Question: The following shows a screenshot of the Xcode CPU Report indicating that my application (while number crunching) is maxing-out one of the CPUs:

The above shows a maximum of 400%. However the iPhone has a 2-core CPU, so I am wondering why the gauge doesn't go to 200% instead?
Furthermore, by using concurrency and splitting my number crunching across multiple threads I can max out at 400%, however my algorithm only runs twice as fast. Again, indicating that the work is divided across 2 CPU Cores.
Does anyone know why Xcode shows 400% and how this relates to the physical hardware?
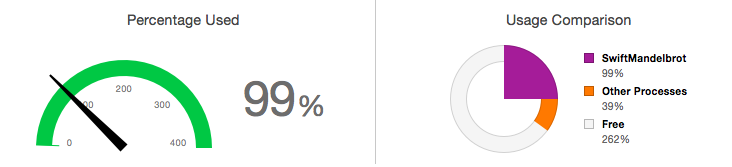
Answer: If you are testing in a simulator then it shows reports on the basis of your MAC's processor that's why it is showing 400% ( for a quad-core processor).